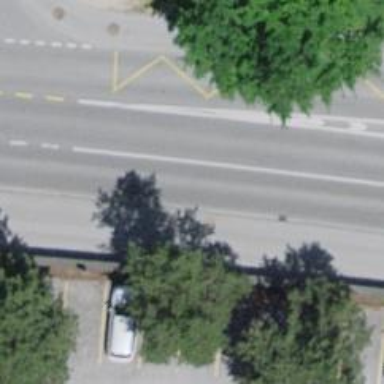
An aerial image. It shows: Public transport stop position.